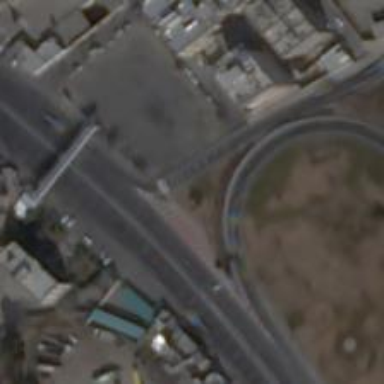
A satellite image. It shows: Marked crossing on the road.